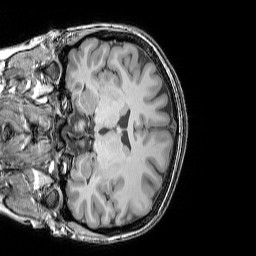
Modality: T1w
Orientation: coronal
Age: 24
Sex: female
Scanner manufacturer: siemens
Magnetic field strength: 3 T
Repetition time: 1.9 s
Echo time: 0.00444 s